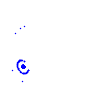
Particle: pion